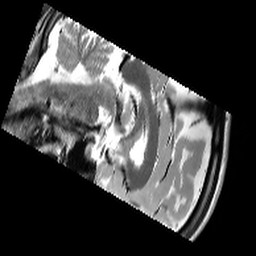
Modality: T2w
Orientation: sagittal
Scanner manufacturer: siemens
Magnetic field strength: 3 T
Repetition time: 10.64 s
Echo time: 0.05 s